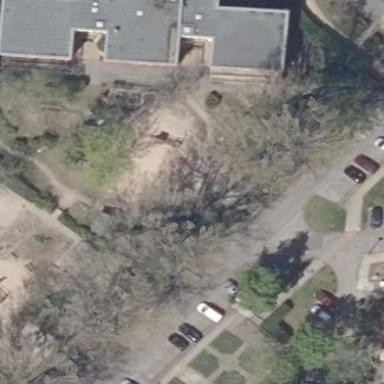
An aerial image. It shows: Kindergarten.